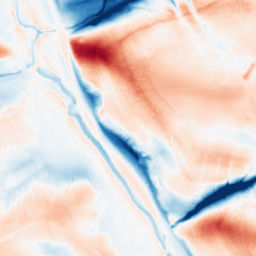
Category: classical
Decomposition family: gaussian_anisotropic
Decomposition parameters: sigma_x: 2
sigma_y: 20
Upsampling method: bicubic_16x
Upsampling parameters: scale: 16
Upsampling scale: 16